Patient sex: F
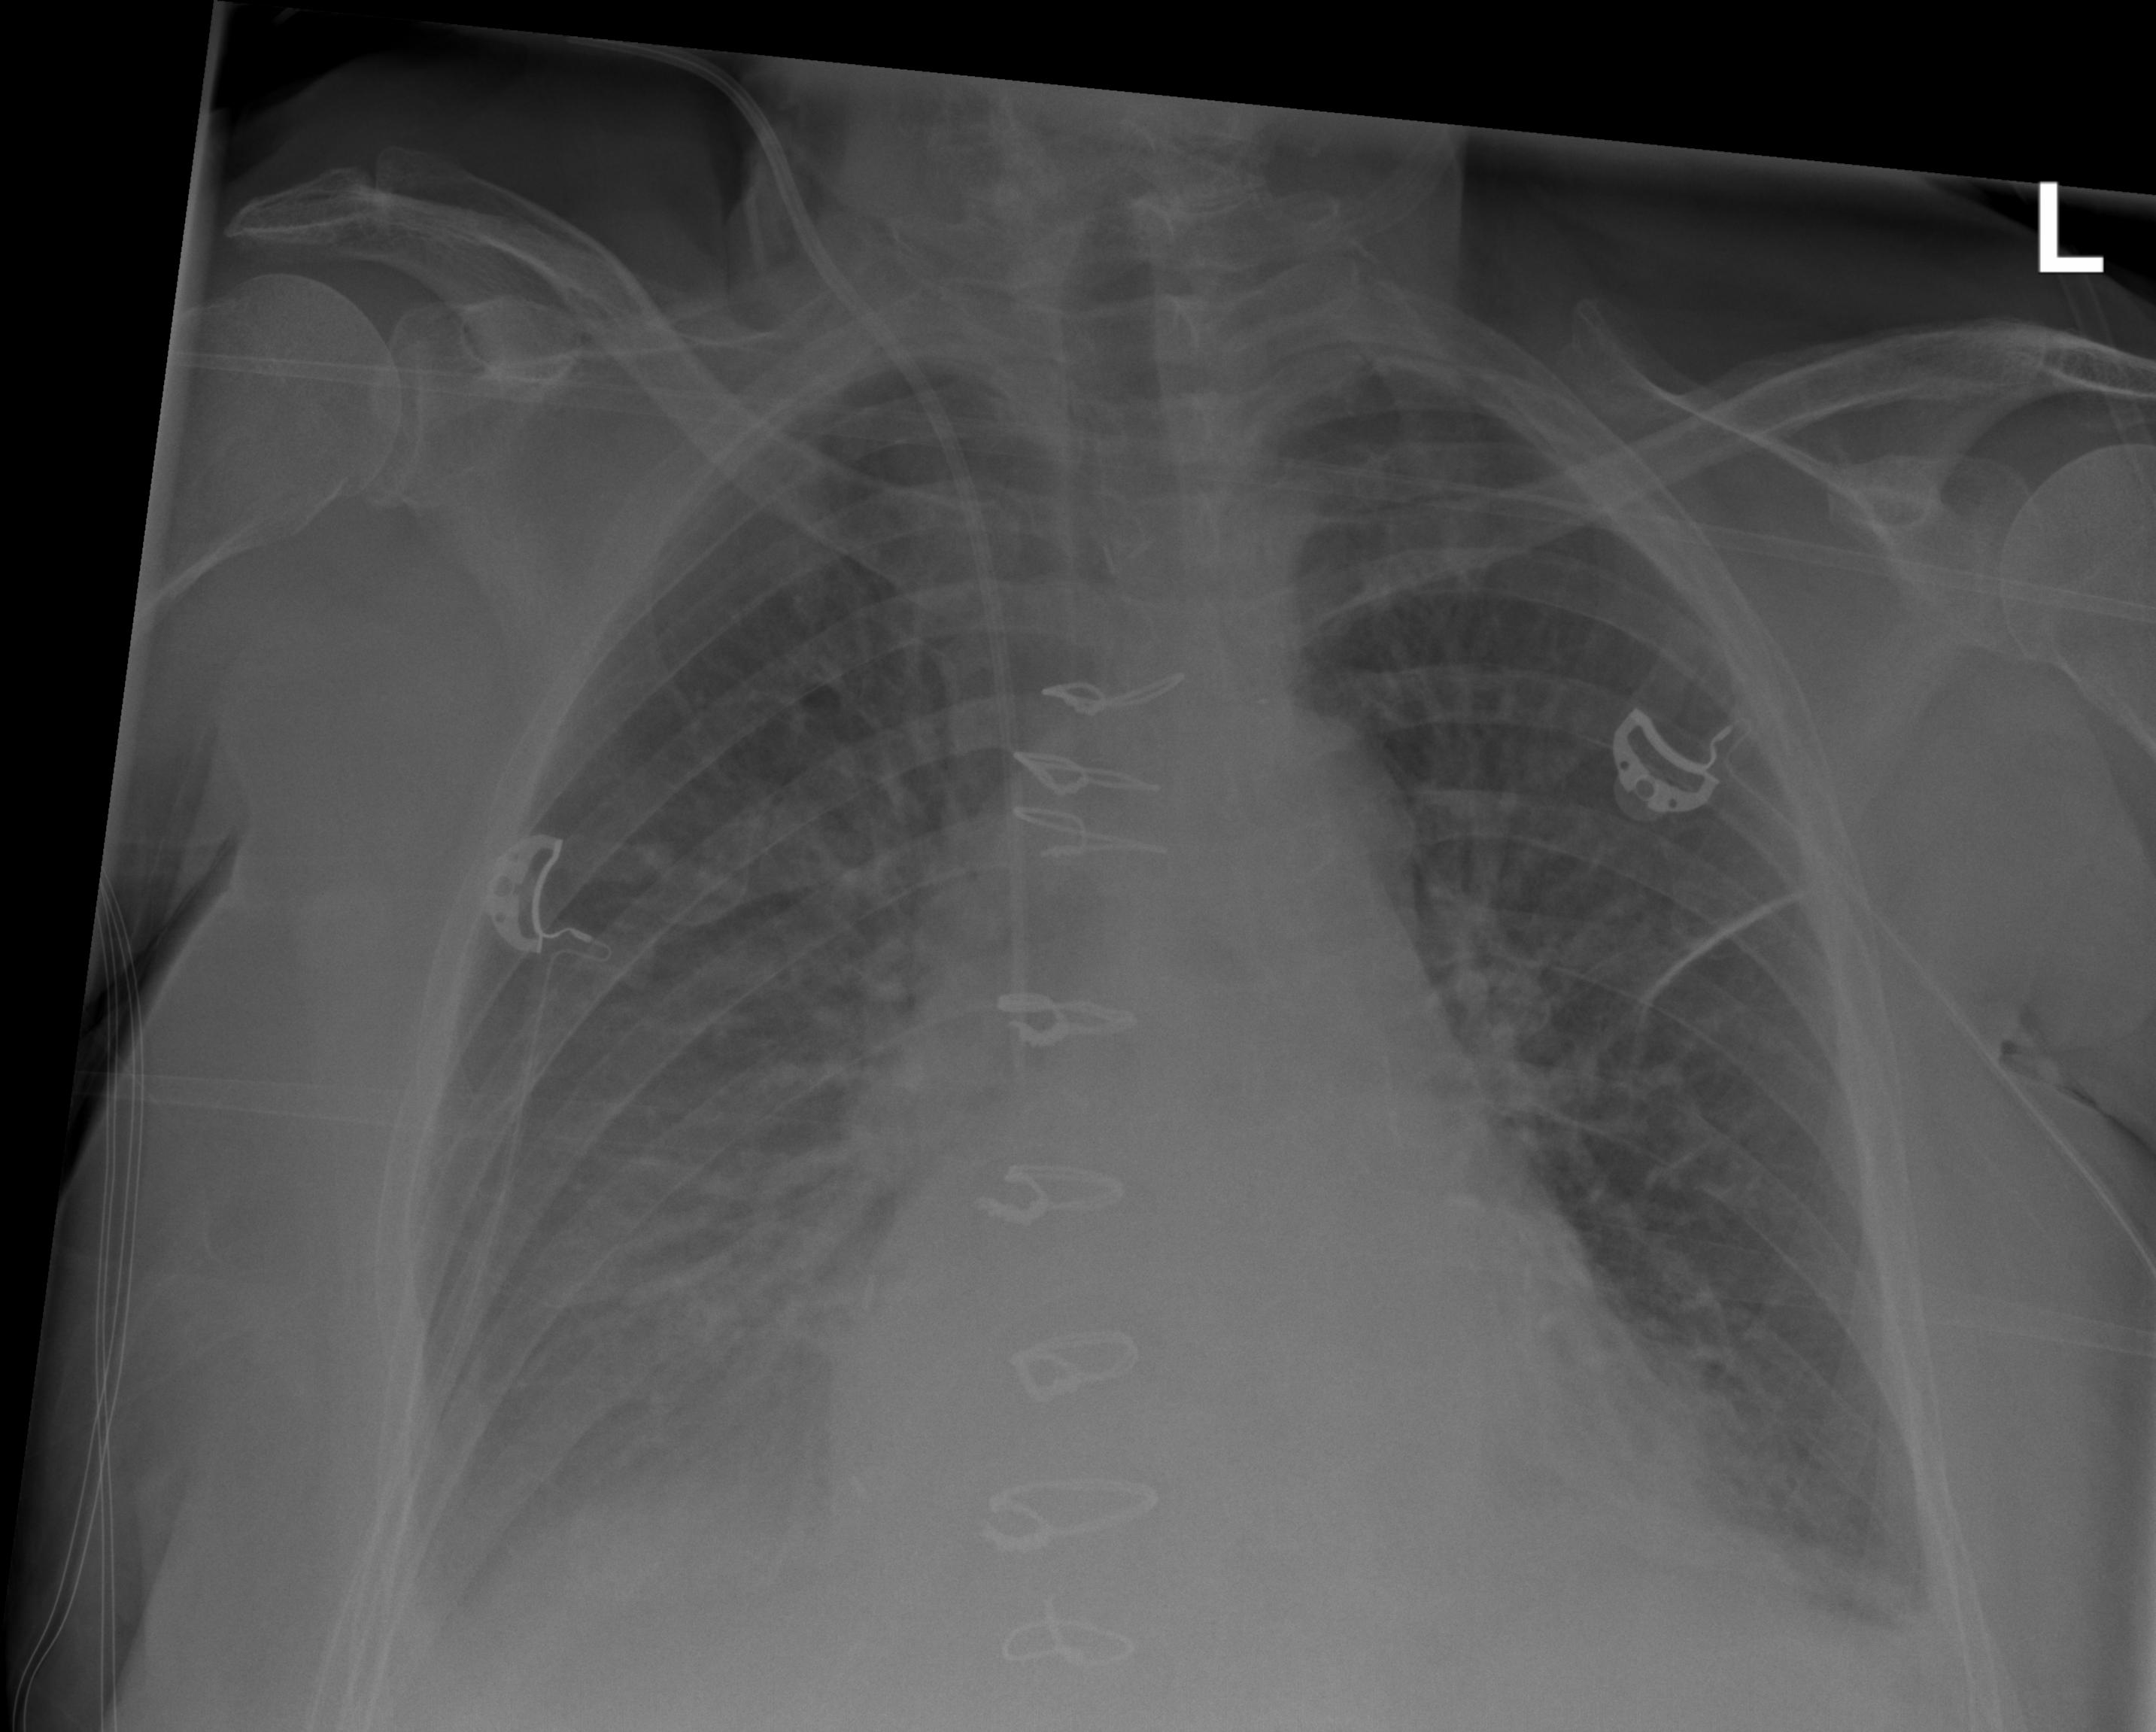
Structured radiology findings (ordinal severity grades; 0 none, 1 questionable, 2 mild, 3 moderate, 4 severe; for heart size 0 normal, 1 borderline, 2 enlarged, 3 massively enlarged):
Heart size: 1
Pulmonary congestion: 2
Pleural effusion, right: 3
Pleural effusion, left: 2
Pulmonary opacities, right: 0
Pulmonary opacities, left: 0
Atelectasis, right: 2
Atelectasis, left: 2